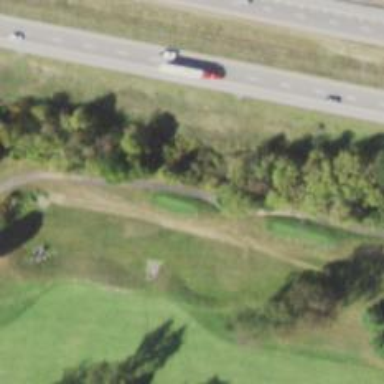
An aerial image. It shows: Service road designated as golf cart path.